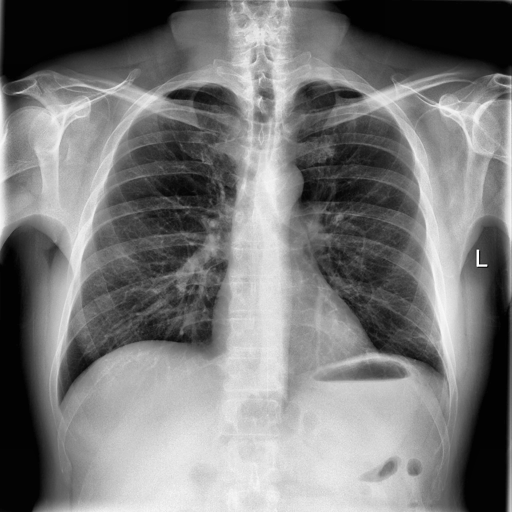
Finding: NORMAL